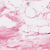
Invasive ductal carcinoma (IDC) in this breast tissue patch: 0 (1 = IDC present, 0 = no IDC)